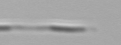
Label: Leptocylindrus